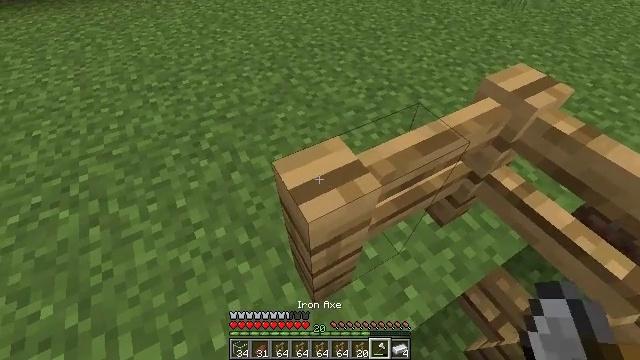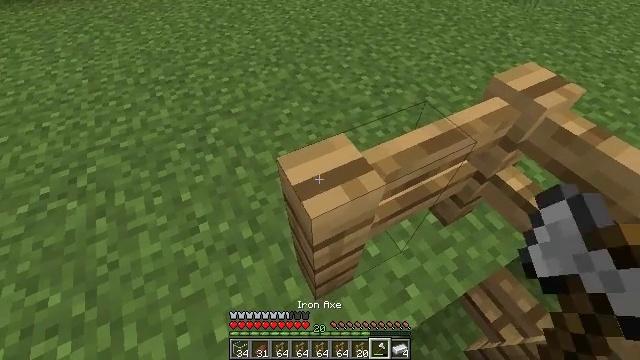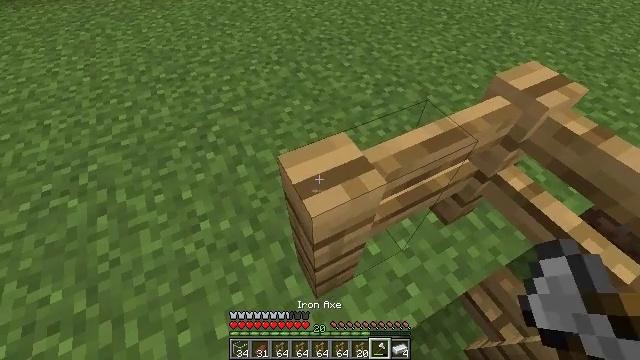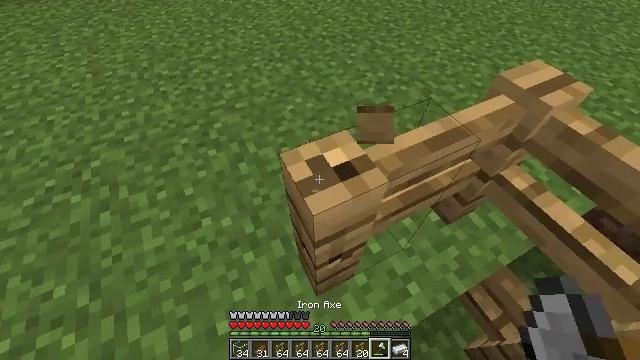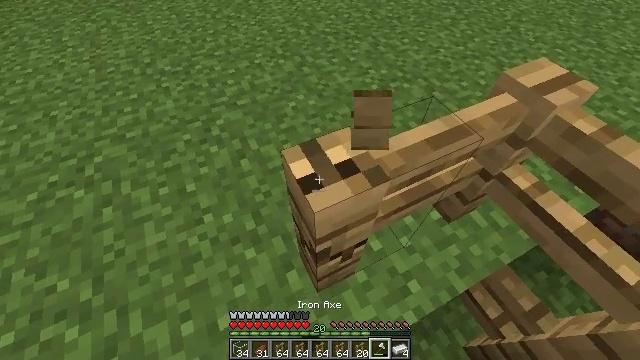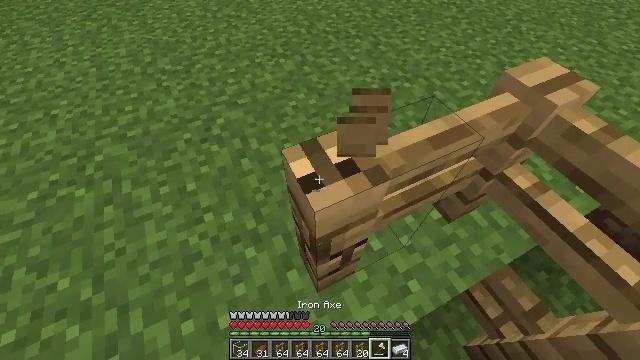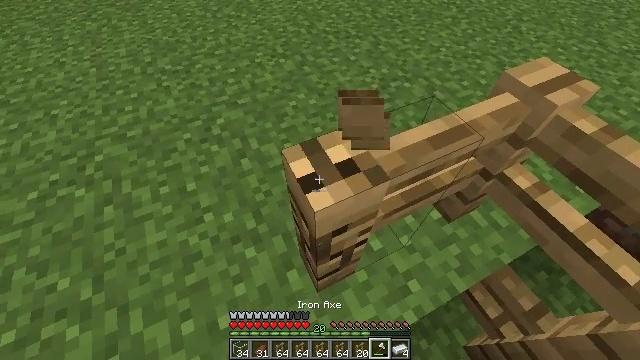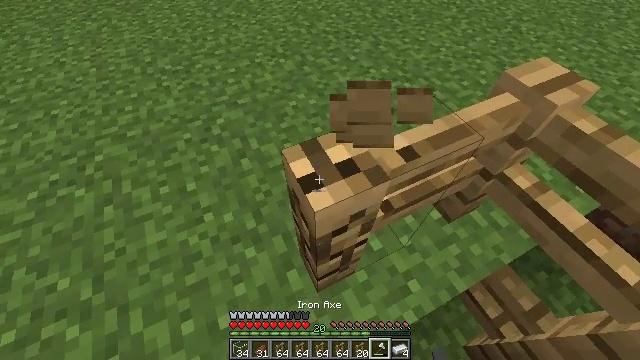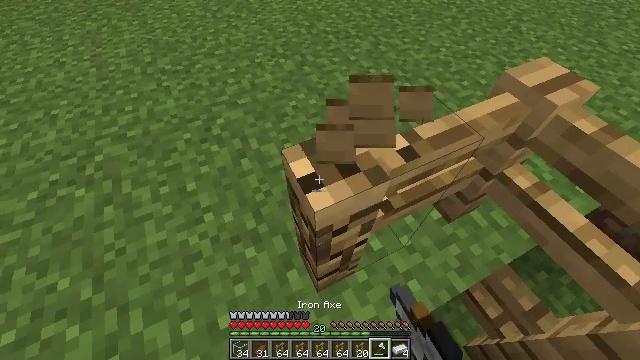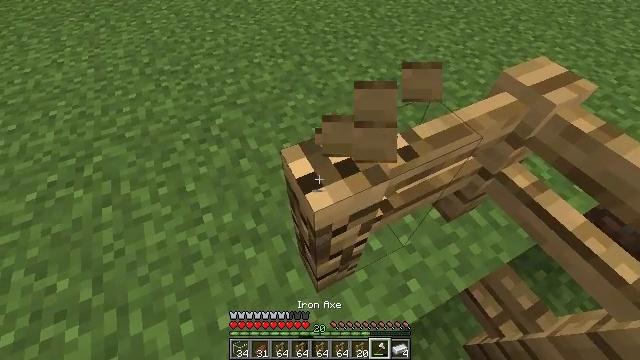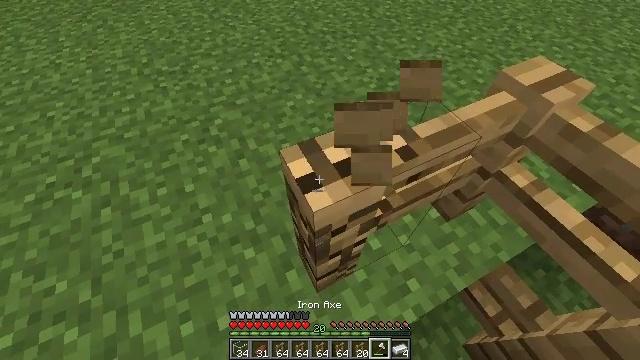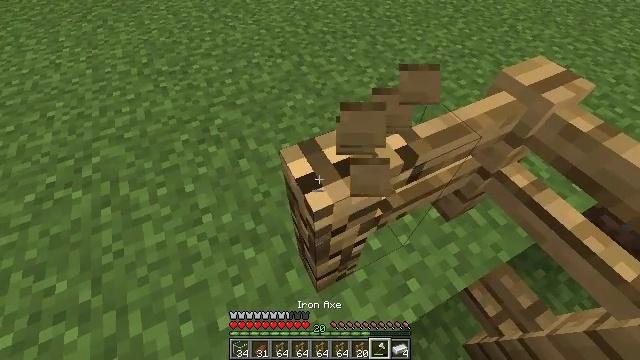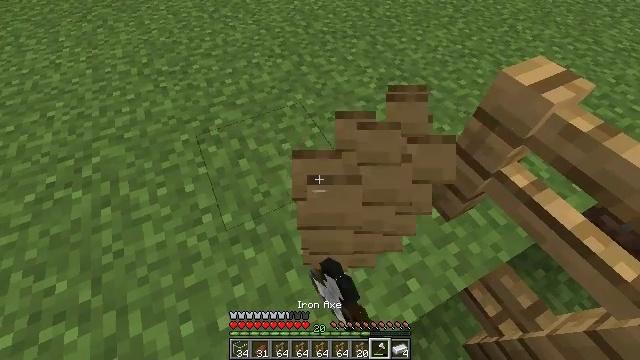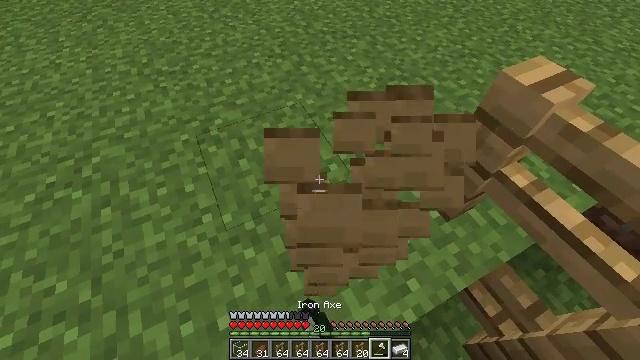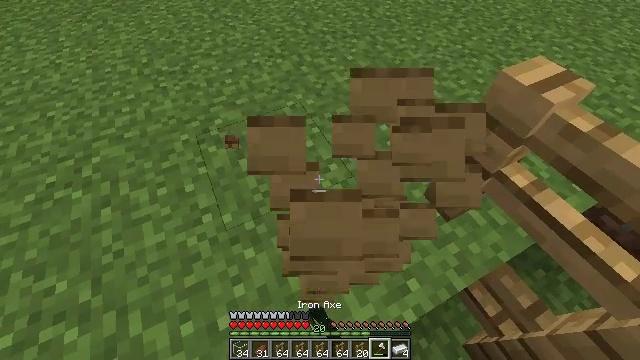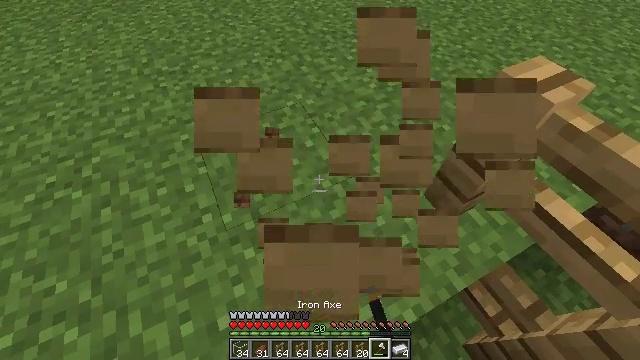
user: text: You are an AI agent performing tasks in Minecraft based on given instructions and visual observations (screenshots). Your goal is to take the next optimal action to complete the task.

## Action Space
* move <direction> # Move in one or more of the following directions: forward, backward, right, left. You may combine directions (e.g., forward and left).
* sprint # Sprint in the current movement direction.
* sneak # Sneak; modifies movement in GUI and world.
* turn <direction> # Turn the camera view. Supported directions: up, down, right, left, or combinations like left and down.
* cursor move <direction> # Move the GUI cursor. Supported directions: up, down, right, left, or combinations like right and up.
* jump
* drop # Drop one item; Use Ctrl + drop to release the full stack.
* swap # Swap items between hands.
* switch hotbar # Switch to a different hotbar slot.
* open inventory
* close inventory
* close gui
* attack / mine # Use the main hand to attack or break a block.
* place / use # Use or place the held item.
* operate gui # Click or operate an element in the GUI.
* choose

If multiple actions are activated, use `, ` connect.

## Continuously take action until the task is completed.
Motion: motion action
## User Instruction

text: Attack the oak fence to collect it.
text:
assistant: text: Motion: turn left
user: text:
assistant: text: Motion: no_op
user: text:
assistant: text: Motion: attack / mine
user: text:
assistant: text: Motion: attack / mine
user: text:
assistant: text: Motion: attack / mine
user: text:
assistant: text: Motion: attack / mine
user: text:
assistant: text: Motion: attack / mine
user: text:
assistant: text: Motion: attack / mine
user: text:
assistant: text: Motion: attack / mine
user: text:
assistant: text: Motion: attack / mine
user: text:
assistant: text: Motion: attack / mine
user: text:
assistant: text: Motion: attack / mine
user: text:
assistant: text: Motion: attack / mine
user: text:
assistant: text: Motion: attack / mine
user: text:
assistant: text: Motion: attack / mine
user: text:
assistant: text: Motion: attack / mine
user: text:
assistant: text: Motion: attack / mine